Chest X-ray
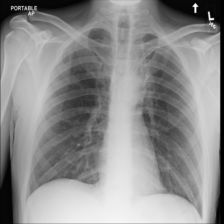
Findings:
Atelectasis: negative
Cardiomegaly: negative
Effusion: negative
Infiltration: positive
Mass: negative
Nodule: negative
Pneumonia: negative
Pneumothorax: negative
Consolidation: negative
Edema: negative
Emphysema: negative
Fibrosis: positive
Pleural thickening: negative
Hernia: negative